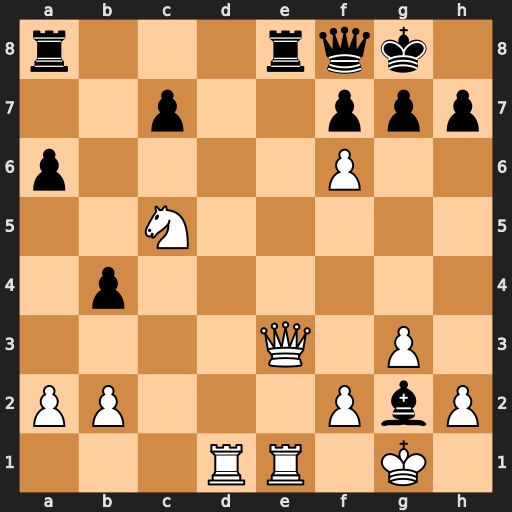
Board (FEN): r3rqk1/2p2ppp/p4P2/2N5/1p6/4Q1P1/PP3PbP/3RR1K1
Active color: w
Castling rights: -
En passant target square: -
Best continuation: fxg7 Qxc5 Qxc5